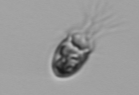
Label: Balanion